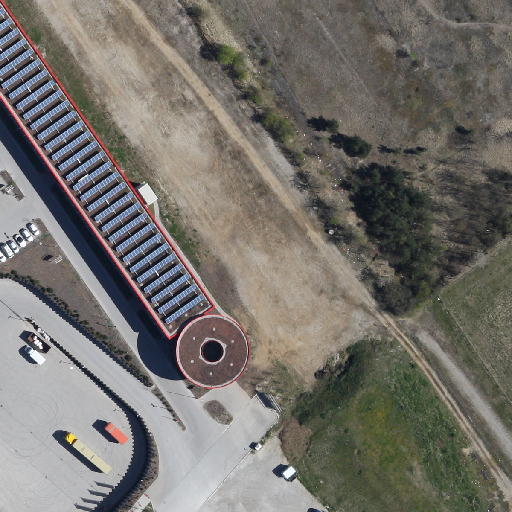
Referring expression: vehicle